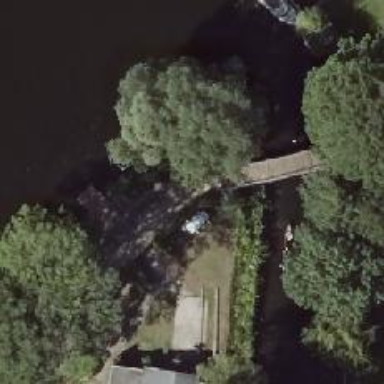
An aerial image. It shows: Path leading to bridge.